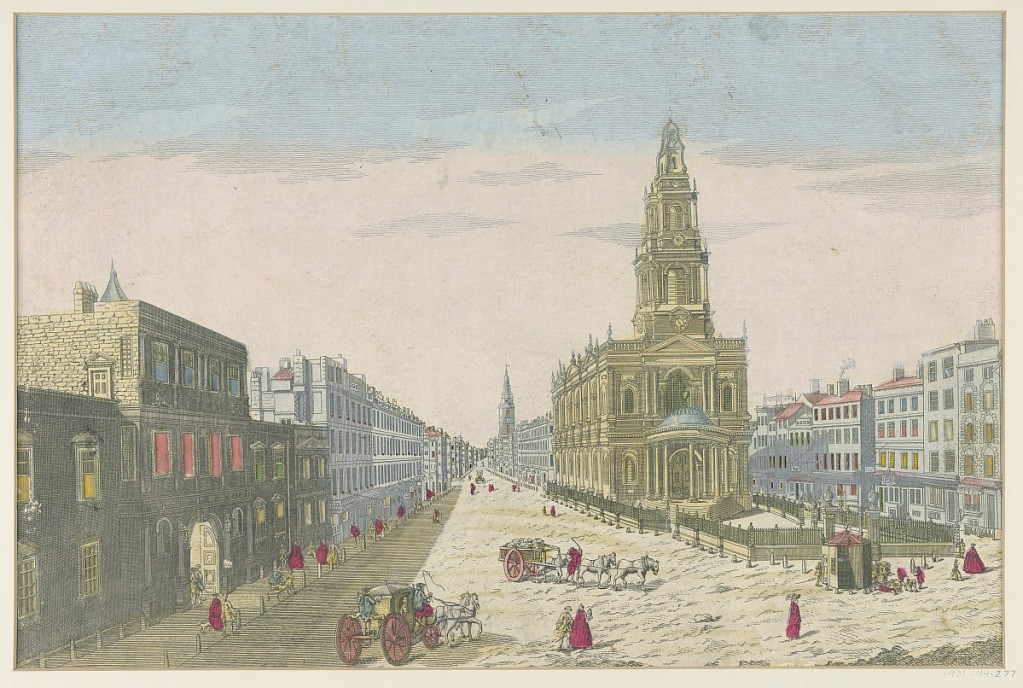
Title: Peep-Show Print: Perspectival Street Scene
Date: mid- 18th century
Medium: Engraving, brush and wash on paper
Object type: Print
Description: Perspectival street scene